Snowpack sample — Buffalo Mountain, Silverthorne, Colorado, USA (2/22/26, 2:02 PM MST)
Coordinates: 39.622, -106.113
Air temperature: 33 °F
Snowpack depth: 63 cm
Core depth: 50 cm
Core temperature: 26.6 °F
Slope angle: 11°, slope face: 116°
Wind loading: low
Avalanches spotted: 0
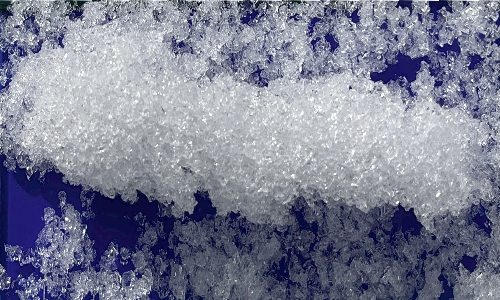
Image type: core
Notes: In a firebreak similar to site 1, minimal wind loading with no spotted avalanches (not many faces in view though)